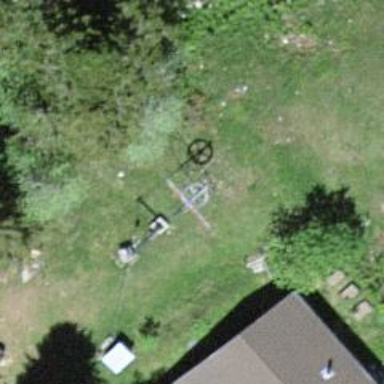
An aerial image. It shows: Pylon used for aerialway.